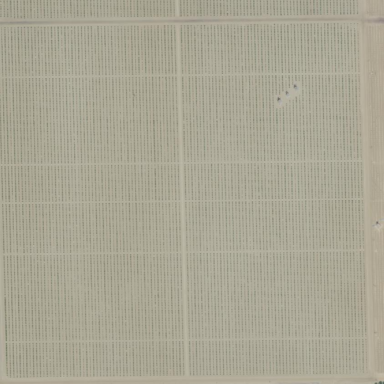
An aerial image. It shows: Almond orchard with rows of almond trees.